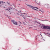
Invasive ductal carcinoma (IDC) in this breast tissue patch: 0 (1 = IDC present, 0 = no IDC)